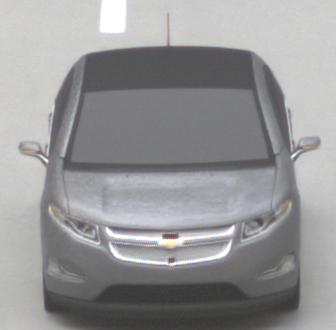
Make: Chevrolet
Model: Volt
Detailed model: Volt
Model produced from: 2011/11
Model produced until: 2014/08
Doors: 5
Color: gray
Road condition: wet road
Daytime: morning or afternoon
Contrast: low contrast